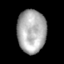
Tissue: skin
Cell type: Epithelial cells
Senescence score: 1
Nuclear area (px): 1207
Mean DAPI intensity: 173.002